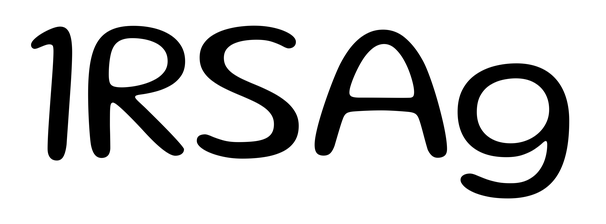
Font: Gluten_Light